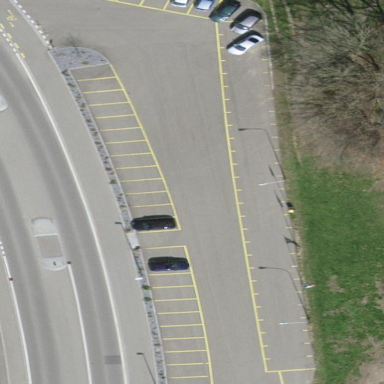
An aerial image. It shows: Parking area with surface.